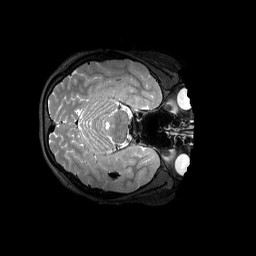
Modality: T2w
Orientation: axial